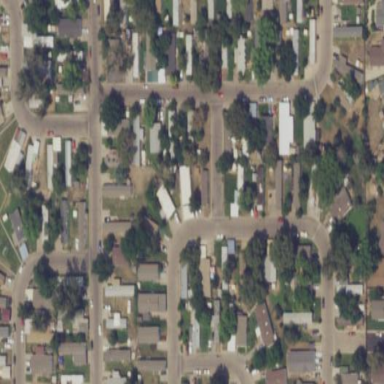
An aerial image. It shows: Residential area with mobile homes.